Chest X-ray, PA view. Patient: 59 years old, sex M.
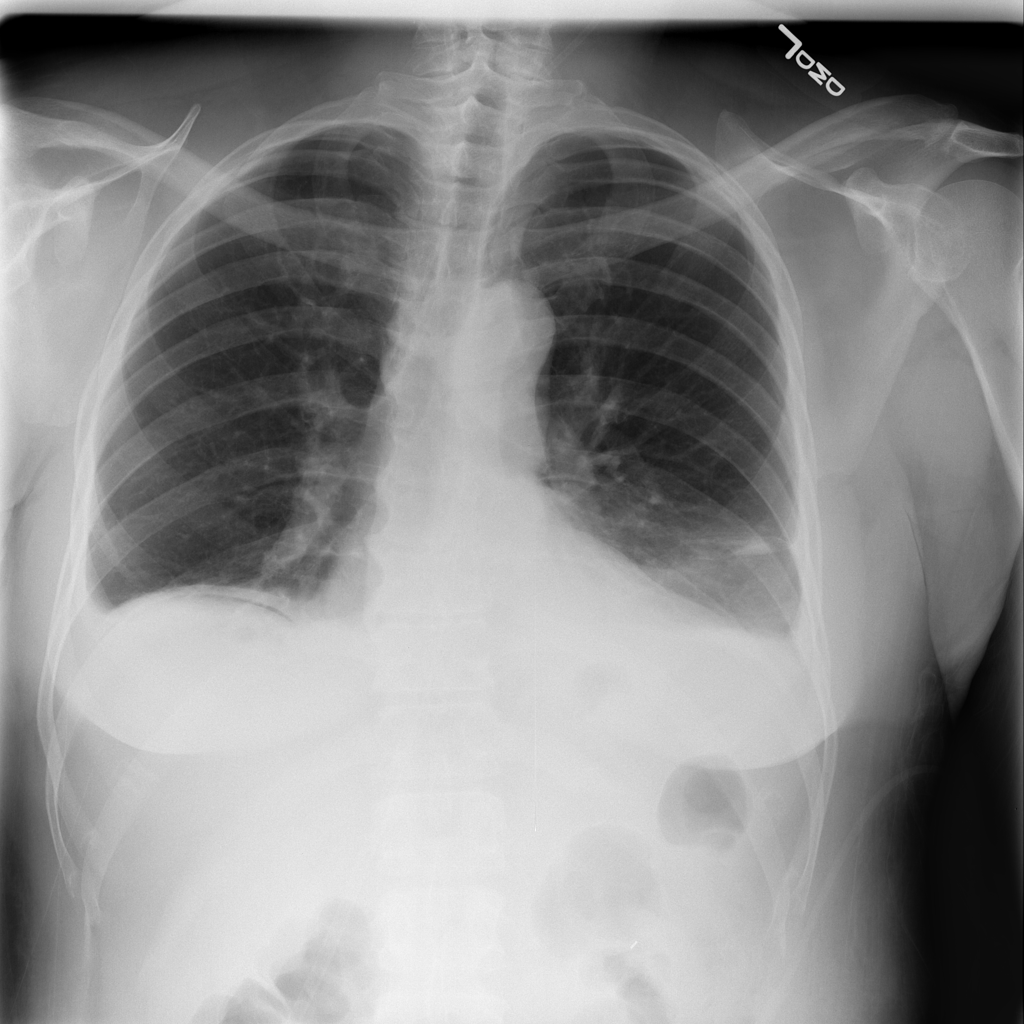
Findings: Atelectasis, Effusion